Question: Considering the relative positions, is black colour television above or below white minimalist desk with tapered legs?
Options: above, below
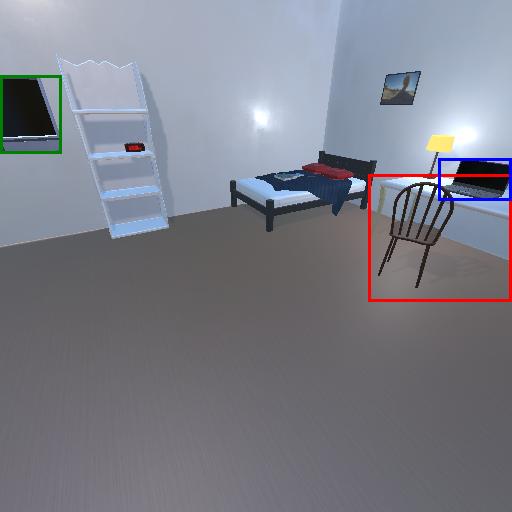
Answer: above